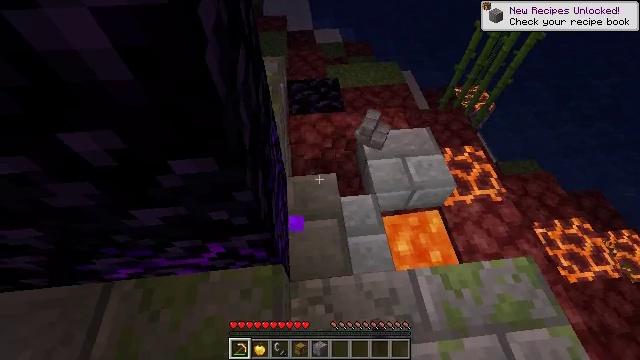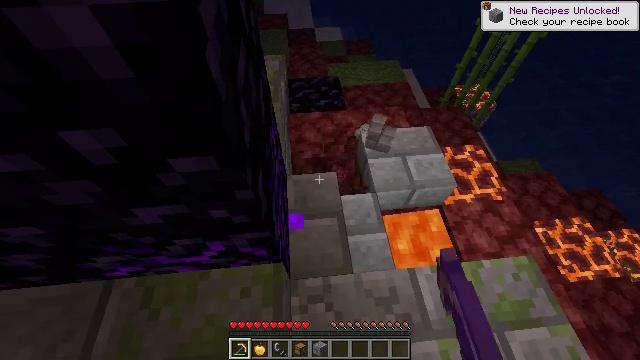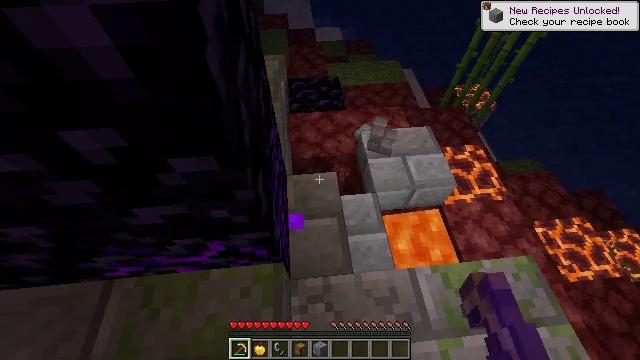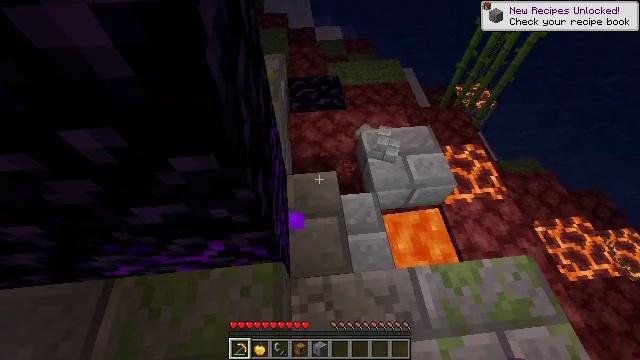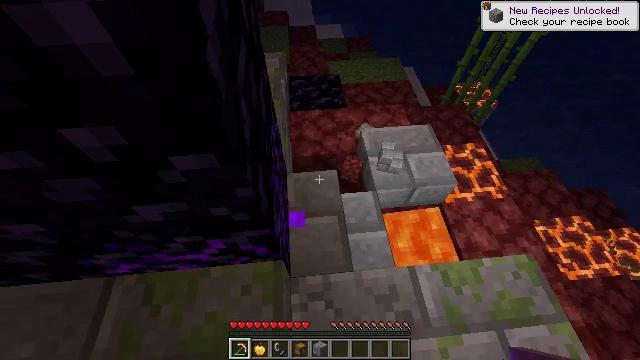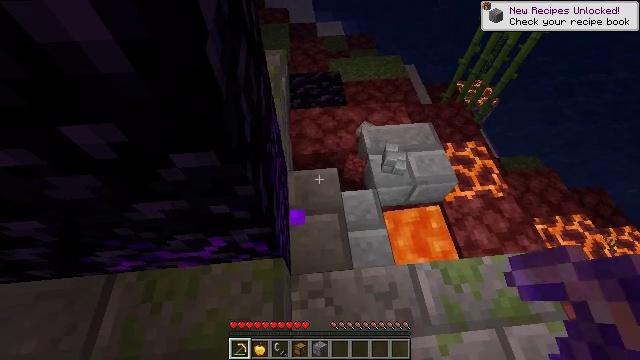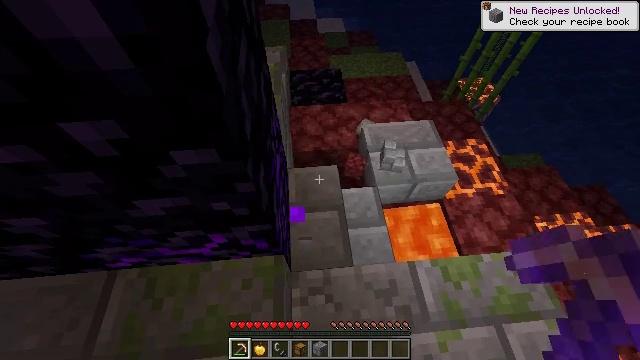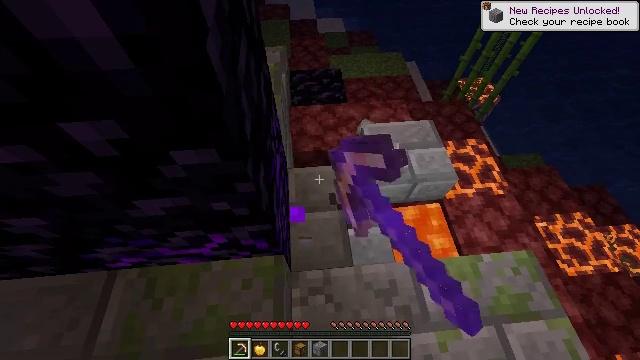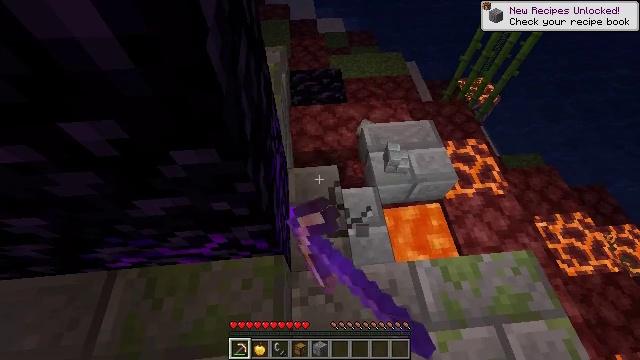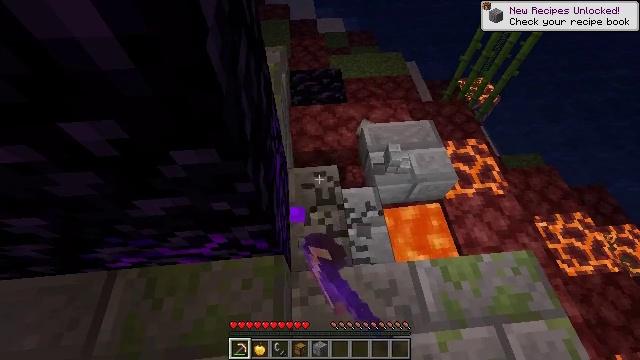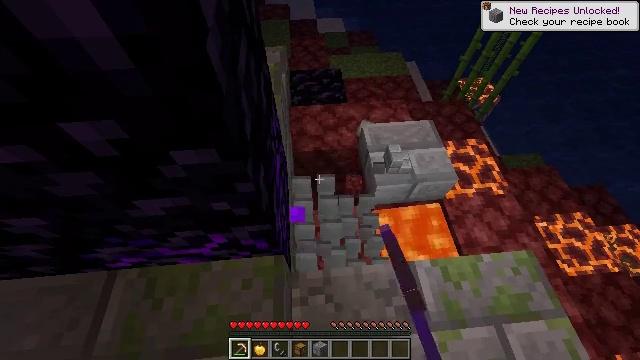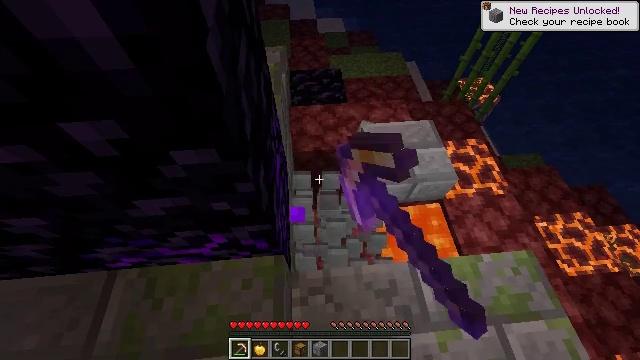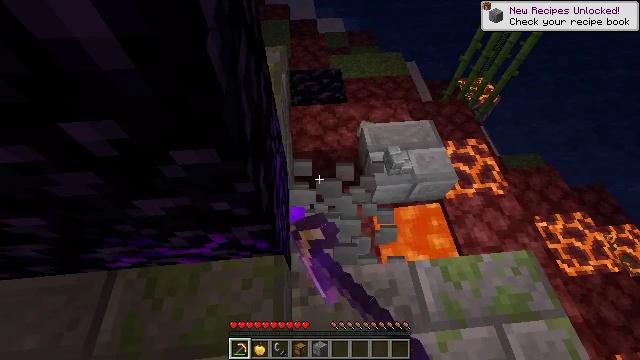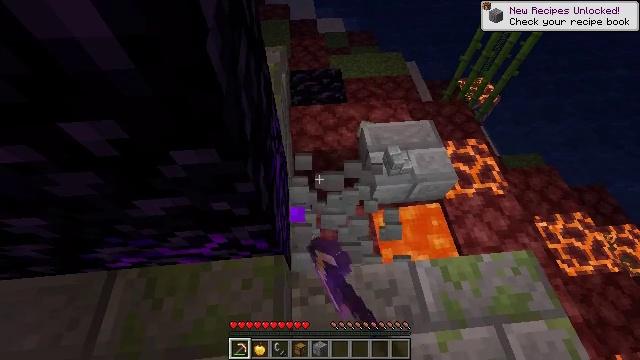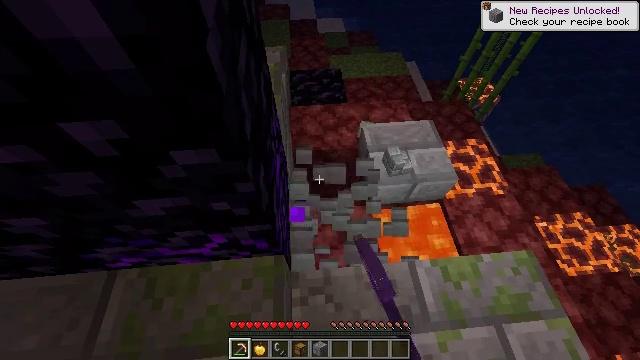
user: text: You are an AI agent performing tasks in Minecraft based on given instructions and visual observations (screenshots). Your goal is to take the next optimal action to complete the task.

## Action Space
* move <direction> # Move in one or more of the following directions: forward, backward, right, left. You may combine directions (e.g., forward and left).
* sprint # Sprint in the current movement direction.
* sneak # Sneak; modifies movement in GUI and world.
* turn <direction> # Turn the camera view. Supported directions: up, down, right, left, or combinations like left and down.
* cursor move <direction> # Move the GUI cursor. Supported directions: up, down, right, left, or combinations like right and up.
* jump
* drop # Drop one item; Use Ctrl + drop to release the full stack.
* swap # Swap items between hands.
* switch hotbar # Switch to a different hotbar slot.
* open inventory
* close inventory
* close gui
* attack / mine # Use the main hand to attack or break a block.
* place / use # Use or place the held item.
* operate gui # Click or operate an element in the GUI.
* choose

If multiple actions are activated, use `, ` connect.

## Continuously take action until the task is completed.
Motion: motion action
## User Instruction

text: Recycle the stone brick stairs from the structure.
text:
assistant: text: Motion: no_op
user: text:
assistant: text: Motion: no_op
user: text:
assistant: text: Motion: no_op
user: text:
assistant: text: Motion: no_op
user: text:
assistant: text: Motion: no_op
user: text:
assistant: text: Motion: attack / mine
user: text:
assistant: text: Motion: attack / mine
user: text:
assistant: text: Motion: attack / mine
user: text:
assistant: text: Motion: attack / mine
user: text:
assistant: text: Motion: attack / mine
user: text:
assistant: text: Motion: attack / mine
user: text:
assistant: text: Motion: attack / mine
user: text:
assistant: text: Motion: attack / mine
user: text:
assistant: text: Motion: attack / mine
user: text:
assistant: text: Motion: attack / mine